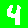
Digit: 4